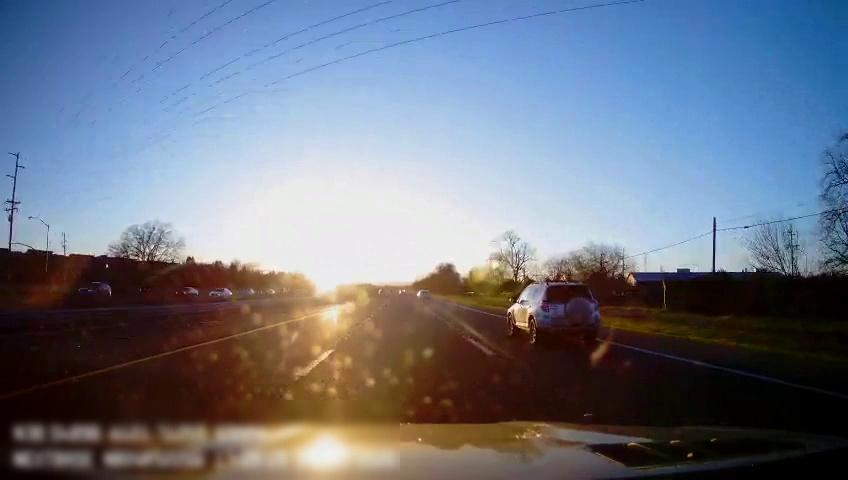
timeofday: Day
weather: Sunny
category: Drivable Space
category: Vehicles | SUV
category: Vehicles | SUV
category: Vehicles | Car
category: Vehicles | Car
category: Vehicles | Car
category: Vehicles | Car
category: Lanes | Alternate Lane
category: Lanes | Current Lane
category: Lanes | Current Lane
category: Lanes | Alternate Lane